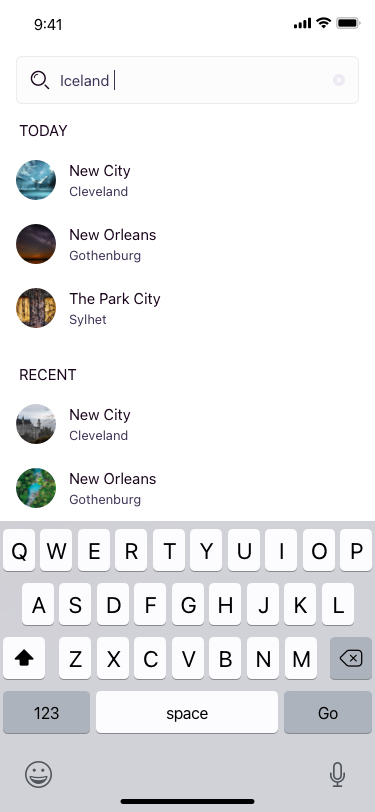
Text in this UI design:
Today
Recent